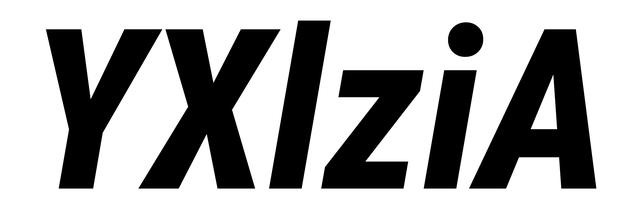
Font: Roboto-Italic_Condensed_ExtraBold_Italic